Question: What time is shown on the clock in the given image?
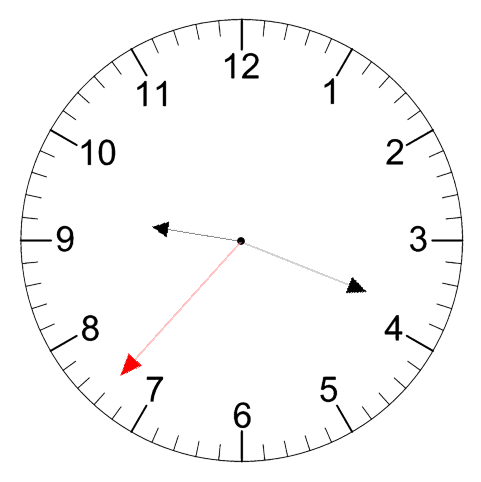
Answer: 09:18:37